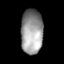
Tissue: lung
Cell type: Myeloid cells
Senescence score: 0.5959
Nuclear area (px): 968
Mean DAPI intensity: 152.186